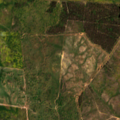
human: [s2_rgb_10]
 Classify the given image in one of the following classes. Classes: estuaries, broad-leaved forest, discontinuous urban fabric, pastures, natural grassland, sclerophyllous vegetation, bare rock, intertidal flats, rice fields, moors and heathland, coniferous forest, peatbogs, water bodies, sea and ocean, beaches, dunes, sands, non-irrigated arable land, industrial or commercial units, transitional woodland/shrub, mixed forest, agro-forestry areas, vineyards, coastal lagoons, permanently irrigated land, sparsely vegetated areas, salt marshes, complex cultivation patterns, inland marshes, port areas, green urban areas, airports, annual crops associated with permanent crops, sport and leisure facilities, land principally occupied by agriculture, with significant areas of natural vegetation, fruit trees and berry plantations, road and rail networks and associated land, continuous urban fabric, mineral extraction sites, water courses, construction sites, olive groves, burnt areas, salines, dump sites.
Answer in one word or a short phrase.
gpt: continuous urban fabric